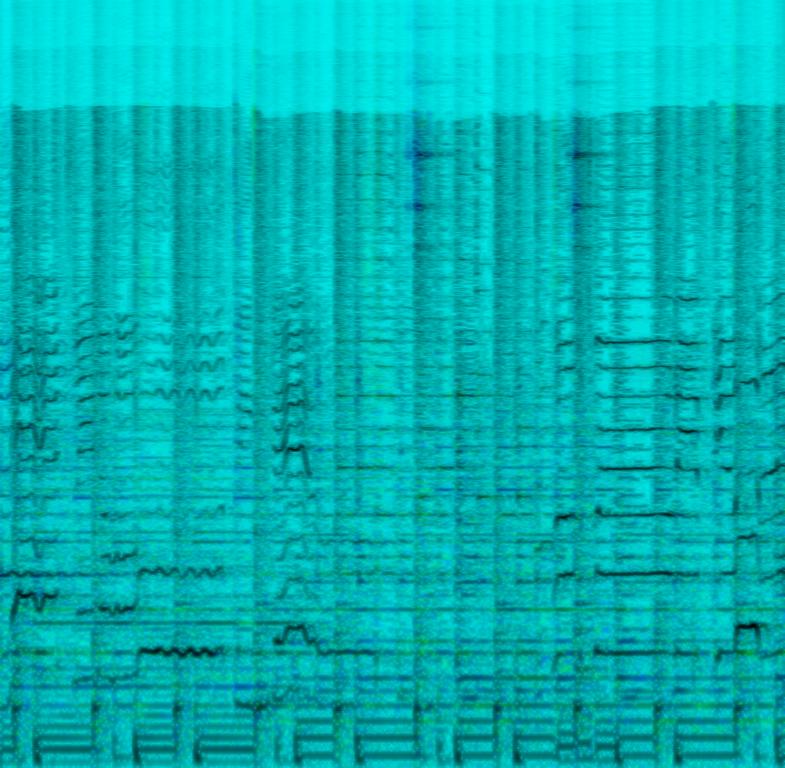
A female vocalist sings this sweet Country song. The music is fast with lively banjo, mandolin, acoustic guitar , dobro and Auto harp harmony, steady bass and rhythmic drumming . The song is emotional, sentimental, pensive, reflective, with a catchy beat. This song is classic Country Pop.